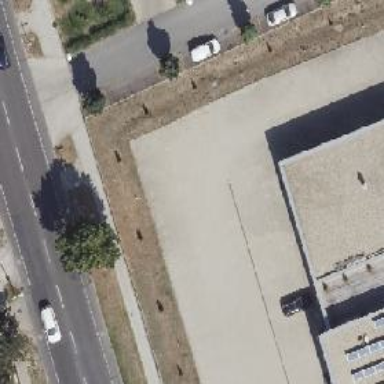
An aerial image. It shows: Parking aisle designated as service road.